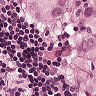
Metastatic tissue present: yes